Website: macys
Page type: delivery-shipping
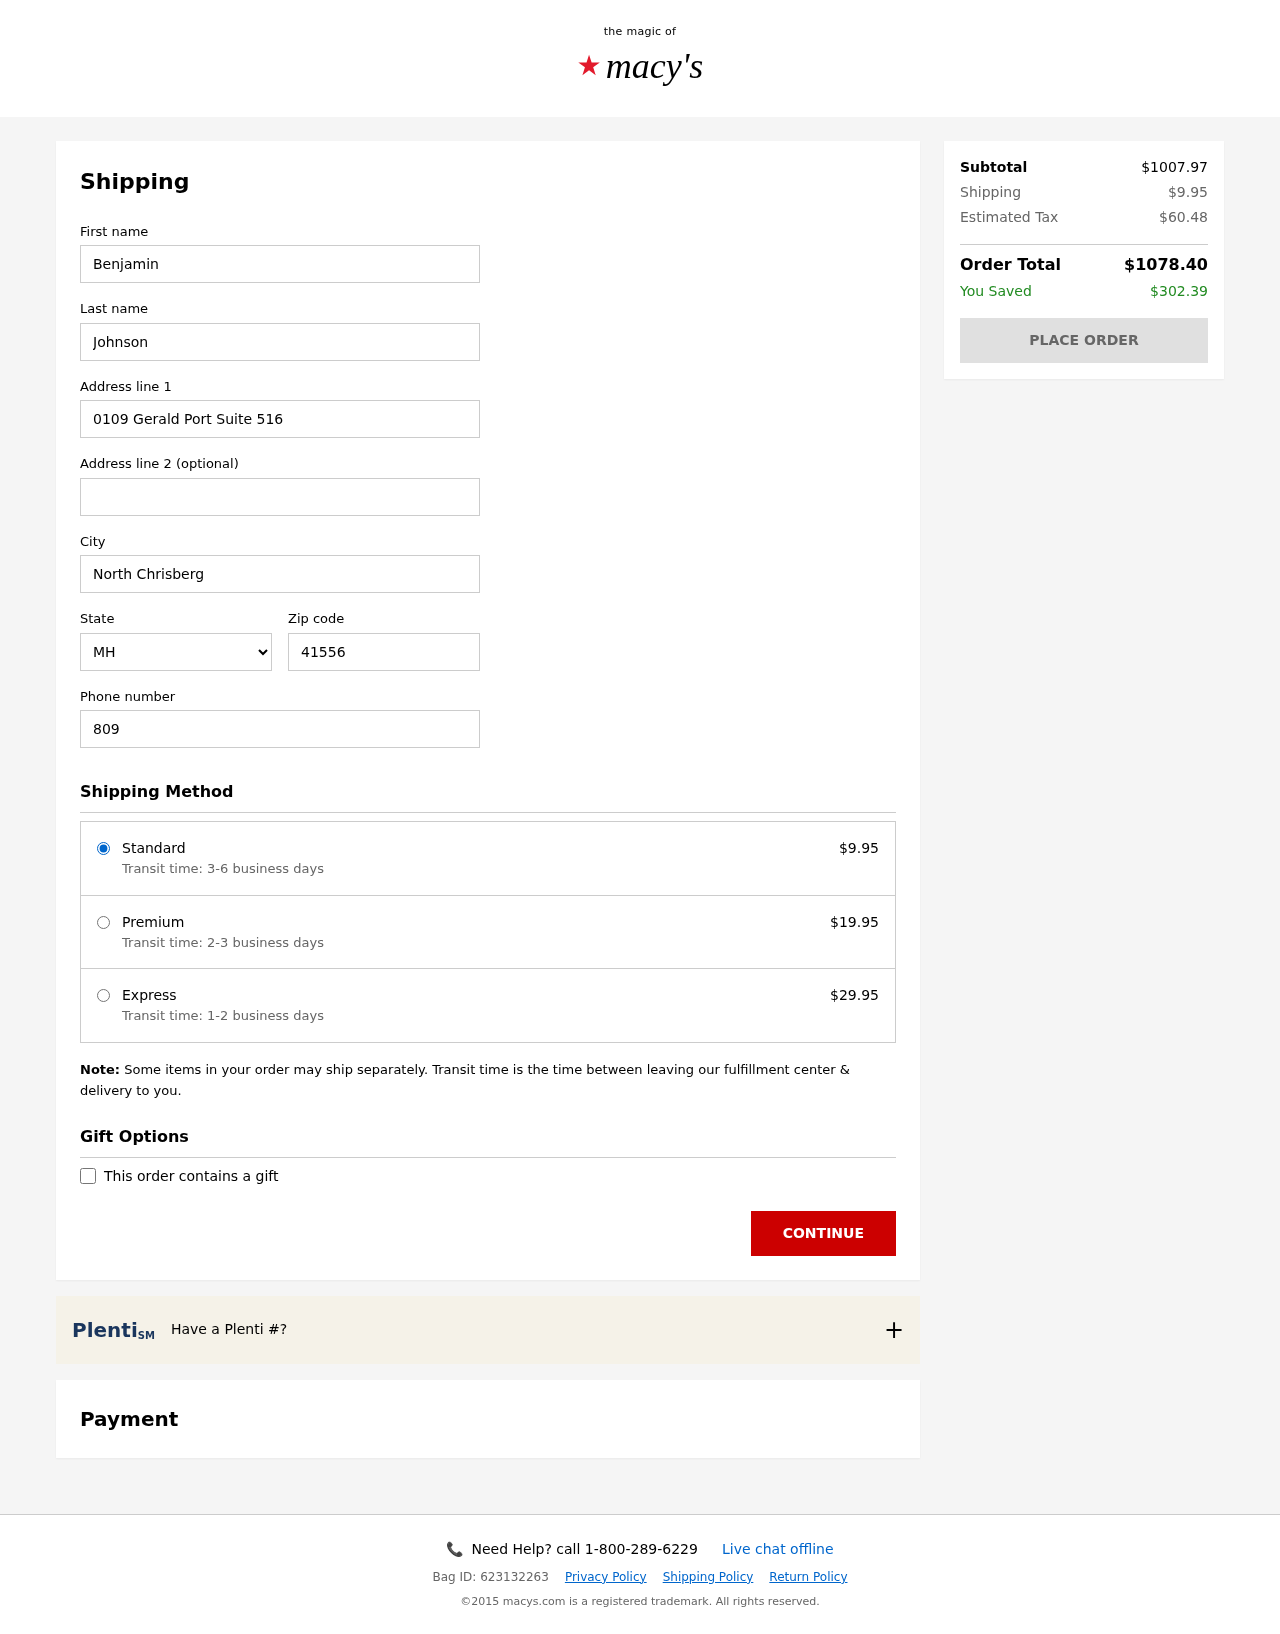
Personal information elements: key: PII_CITY
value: North Chrisberg
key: PII_FIRSTNAME
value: Benjamin
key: PII_LASTNAME
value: Johnson
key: PII_PHONE
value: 8096214757
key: PII_POSTCODE
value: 41556
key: PII_STATE_ABBR
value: MH
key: PII_STREET
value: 0109 Gerald Port Suite 516
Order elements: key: ORDER_SHIPPING_COST
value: $9.95
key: ORDER_SHIPPING_PREMIUM
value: $19.95
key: ORDER_SHIPPING_EXPRESS
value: $29.95
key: ORDER_SUBTOTAL
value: $1007.97
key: ORDER_TAX
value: $60.48
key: ORDER_TOTAL
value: $1078.40
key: ORDER_SAVINGS
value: $302.39